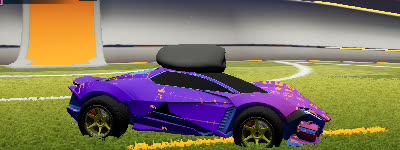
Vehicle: werewolf